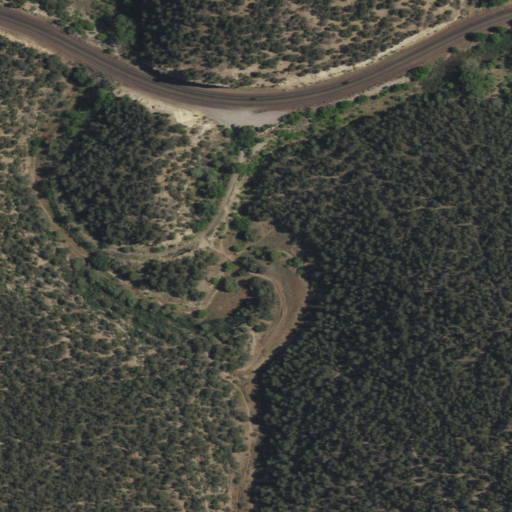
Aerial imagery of valley in New Mexico named Otero Canyon containing evergreen forest, open development, shrub, and low intensity development